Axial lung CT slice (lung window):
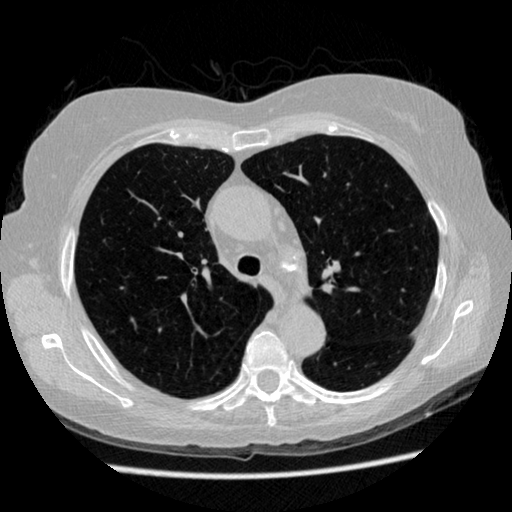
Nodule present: no